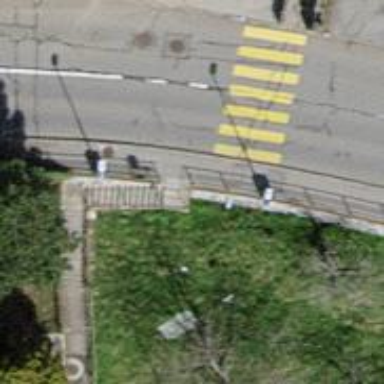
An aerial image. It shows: Sidewalk along the footway.